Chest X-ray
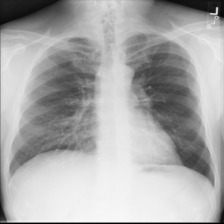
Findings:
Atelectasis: negative
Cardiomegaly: negative
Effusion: negative
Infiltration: negative
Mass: negative
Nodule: negative
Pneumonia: negative
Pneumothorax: negative
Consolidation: negative
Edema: negative
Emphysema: negative
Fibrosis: negative
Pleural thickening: negative
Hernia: negative